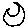
Label: moon